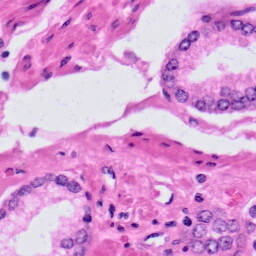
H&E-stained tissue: Prostate